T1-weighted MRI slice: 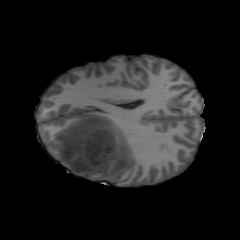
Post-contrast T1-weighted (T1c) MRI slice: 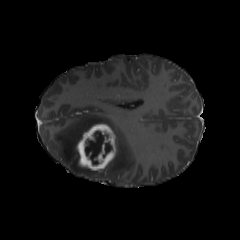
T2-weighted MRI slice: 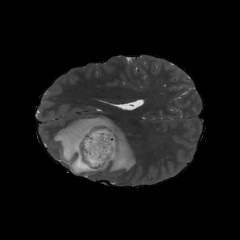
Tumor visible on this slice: yes